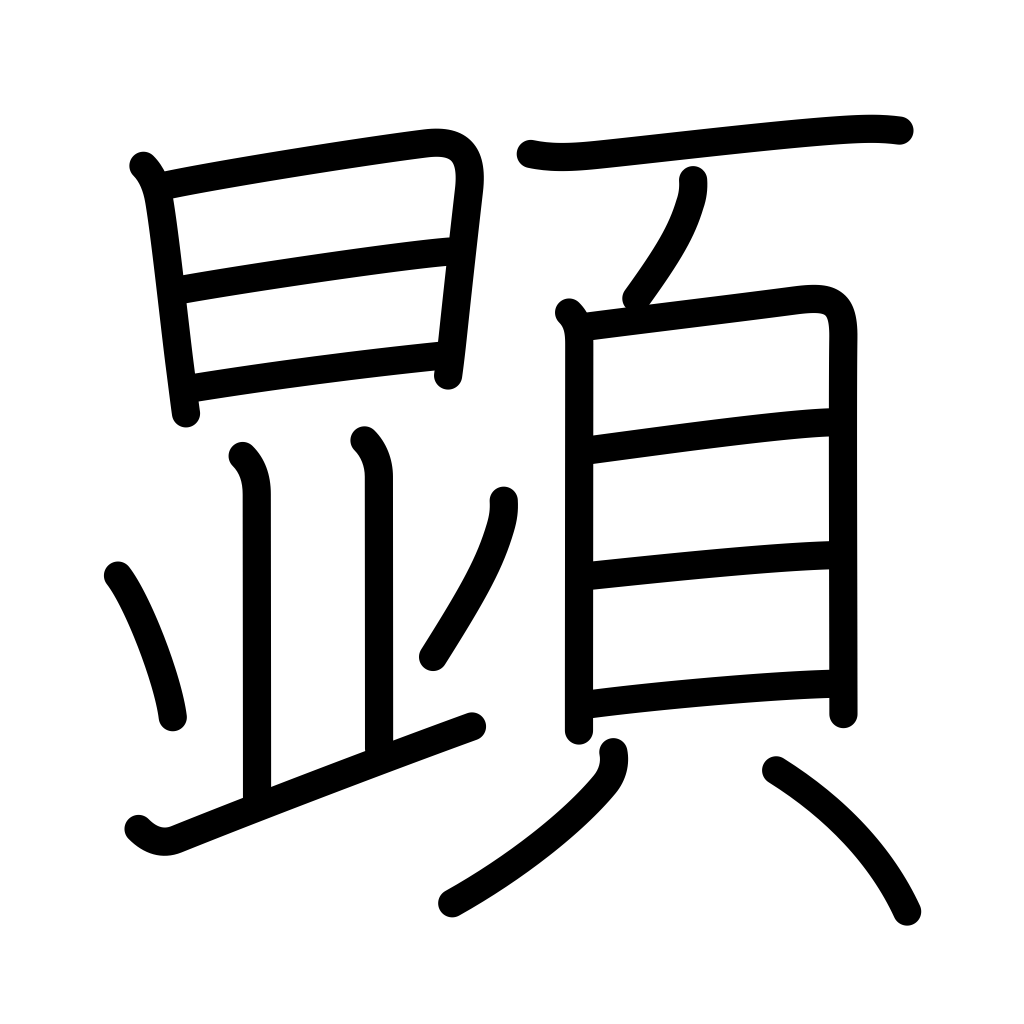
Meaning: appear, existing